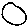
Label: circle